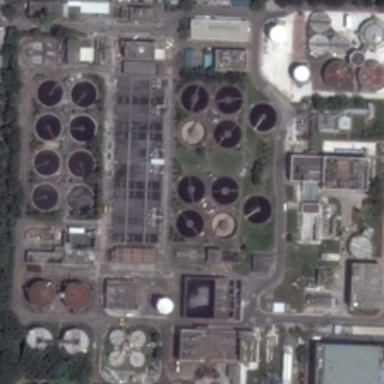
A large number of different sizes of storagetanks on the road in a piece of land .